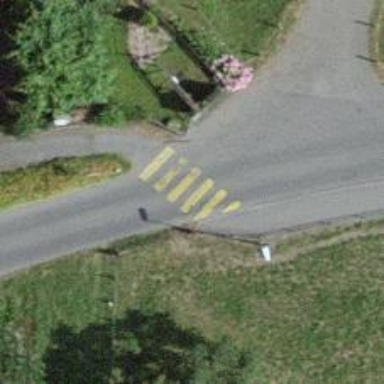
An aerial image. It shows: Pedestrian crossing with zebra markings on the footway.